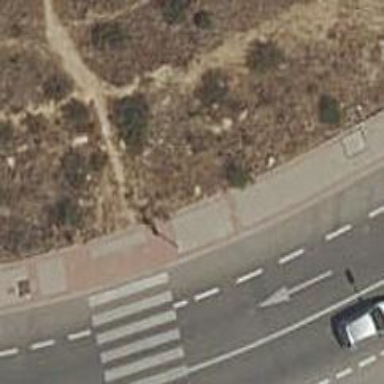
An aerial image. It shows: Sidewalk.